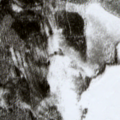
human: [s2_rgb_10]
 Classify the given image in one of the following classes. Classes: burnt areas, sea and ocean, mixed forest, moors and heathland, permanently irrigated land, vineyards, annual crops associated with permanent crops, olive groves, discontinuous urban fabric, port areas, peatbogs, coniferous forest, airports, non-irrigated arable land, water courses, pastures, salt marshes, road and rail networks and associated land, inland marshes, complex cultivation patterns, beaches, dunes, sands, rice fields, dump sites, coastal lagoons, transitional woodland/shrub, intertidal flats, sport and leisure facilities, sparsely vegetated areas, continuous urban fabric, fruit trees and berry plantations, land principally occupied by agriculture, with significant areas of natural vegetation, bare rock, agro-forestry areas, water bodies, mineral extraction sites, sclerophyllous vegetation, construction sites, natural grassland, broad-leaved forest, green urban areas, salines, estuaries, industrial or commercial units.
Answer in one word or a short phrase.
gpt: coniferous forest, transitional woodland/shrub, peatbogs